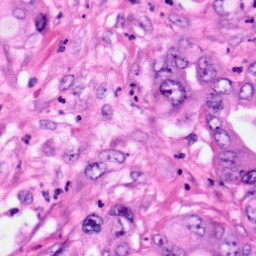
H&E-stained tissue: Pancreatic